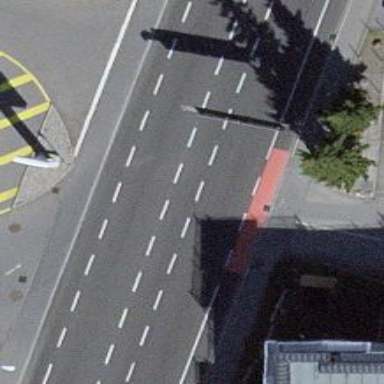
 and exclusive lanes for cyclists on both sides as well."